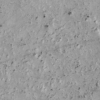
Label: not_dusty